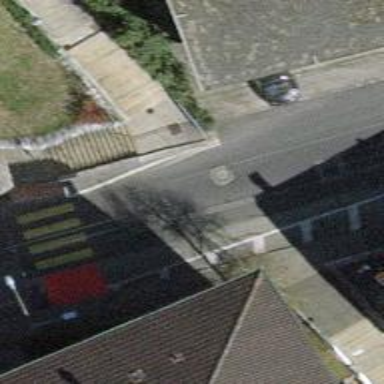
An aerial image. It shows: Steps made of paving stones.